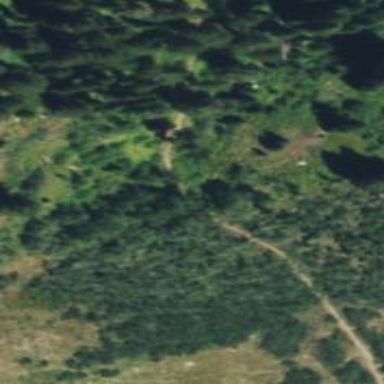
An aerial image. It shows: Path with excellent visibility for trail.